Question: '''
import numpy as np
import cv2
im = cv2.imread("goldstandard.png")
nemo = cv2.cvtColor(im, cv2.COLOR_BGR2RGB)
hsv_nemo = cv2.cvtColor(nemo, cv2.COLOR_RGB2HSV)
dictionaryHSV = {
"greenCombo": [[30, 126, 87], [70, 255, 250]],
'red': [[0, 92, 212], [10, 265, 255]],
'blue': [[110, 7, 214], [130, 255, 255]],
'black': [[0, 0, 0], [10, 10, 40]],
'another1': [[20, 245, 151], [40, 255, 231]],
'pink': [[140, 126, 215], [160, 146, 255]]
}
for r1, r2 in dictionaryHSV.values():
lower = np.array(r1)
upper = np.array(r2)
mask = cv2.inRange(hsv_nemo, lower, upper)
# cv2.imshow("masked",mask)
# cv2.waitKey(0)
nm = np.ones((nemo.shape[0], nemo.shape[1], nemo.shape[2]), dtype=np.uint8)
for i in range(nm.shape[0]):
for j in range(nm.shape[1]):
nm[i][j] = (255, 255, 255)
result = cv2.bitwise_and(nm, nm, mask=mask)
cv2.imshow("mappped", result)
cv2.waitKey(0)
'''
i have curve plot images and i want to separate all curves based on color i am getting a problem when i come across black curve i get black curve along with black text in the plot i want to only get the curve not the text. I used color ranges in "H.S.V" color-space to recognize colors. Thanks in advance.

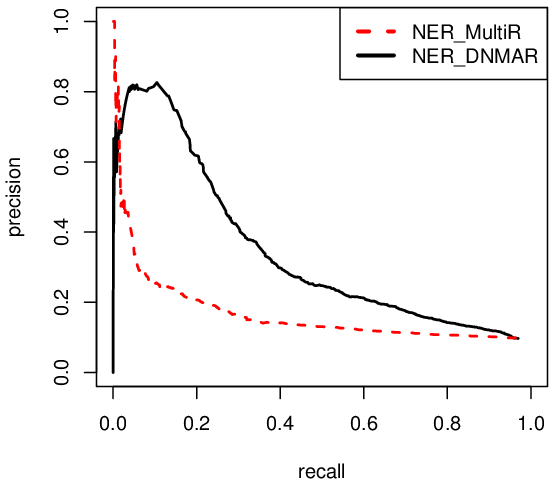
Answer: 1. Extract region inside square.
2. Remove all non black pixels.
3. Find all contours.
4. Select a biggest contour - it will be your curve.